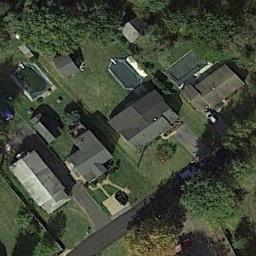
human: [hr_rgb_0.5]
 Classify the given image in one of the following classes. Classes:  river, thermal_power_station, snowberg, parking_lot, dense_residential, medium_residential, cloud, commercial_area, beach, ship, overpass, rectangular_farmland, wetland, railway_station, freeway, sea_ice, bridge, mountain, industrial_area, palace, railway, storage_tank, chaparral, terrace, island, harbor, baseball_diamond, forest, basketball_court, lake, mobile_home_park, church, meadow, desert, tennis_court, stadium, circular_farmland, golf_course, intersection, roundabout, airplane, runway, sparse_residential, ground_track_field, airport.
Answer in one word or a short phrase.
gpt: medium_residential